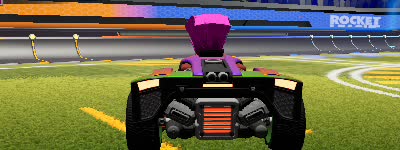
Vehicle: breakout